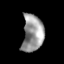
Tissue: lung
Cell type: Endothelial cells
Senescence score: 0.5564
Nuclear area (px): 762
Mean DAPI intensity: 152.659